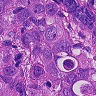
Metastatic tissue present: yes